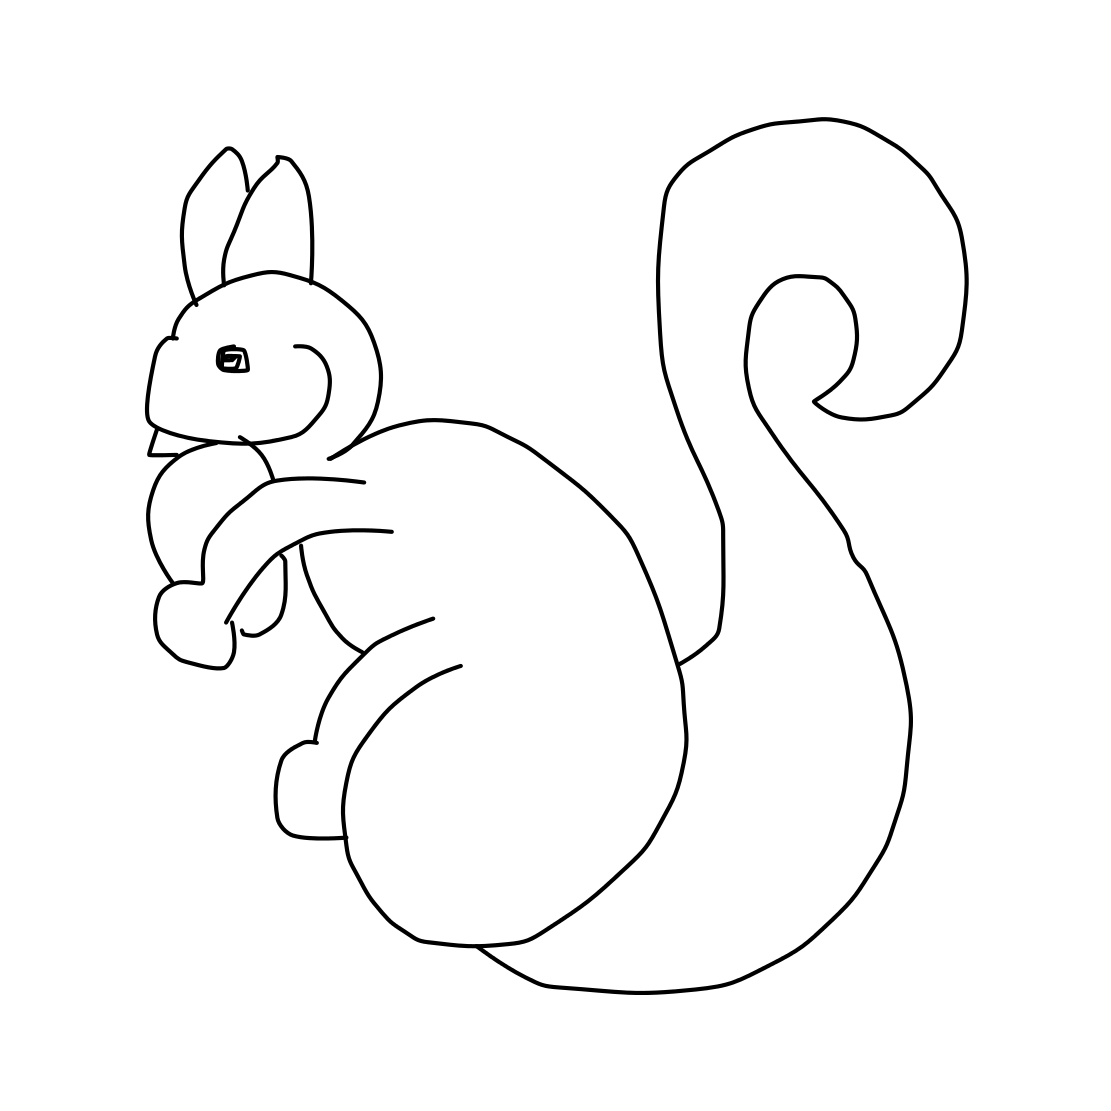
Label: squirrel